Question: I have a TreeView in C# Windows Form. If the user selected one node, then I want to retrieve the immediate next node and also immediate previous node of the treeview. Don't consider if it is sibling or any other. I want to just pick up immediate next node and also immediate previous node.
See this picture:

Suppose user Selecting following case ==> I want to retrieve this node
1. 0 1.Sample Data ==>1 When multiple agents...
2. 1 When multiple agents... ===>2 The second major ...
3. 2 The second major ... ===>3 In this case....
4. 3 In this case.... ===>4 2.Target Settings...
and so on..
How can I achieve this?
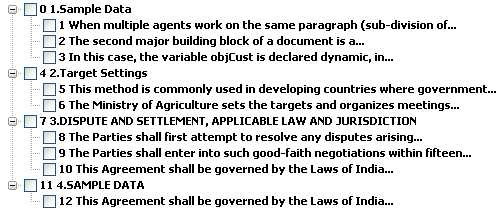
Answer: use 'e.Node.NextNode' and 'e.Node.PrevNode' for sibling node.
<URL>
<URL>
or 'e.Node.NextVisibleNode' and 'e.Node.PrevVisibleNode' in your case for visible node.
<URL>
<URL>
please refer to MSDN for other 'TreeNode' properties: <URL>